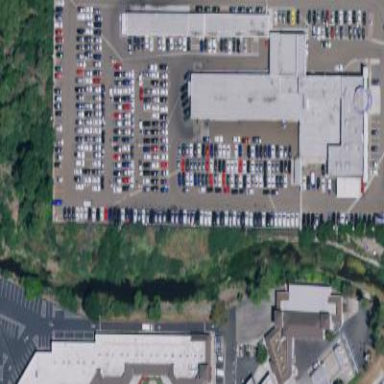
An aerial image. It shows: Building housing car shop.